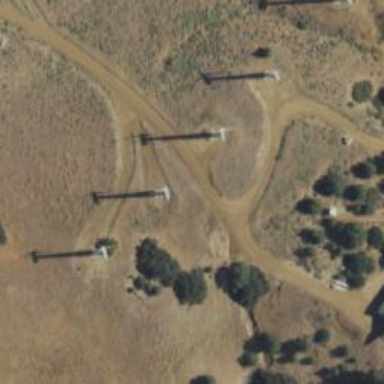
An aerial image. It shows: Wind-powered generator.